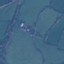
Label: Pasture